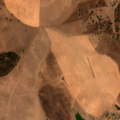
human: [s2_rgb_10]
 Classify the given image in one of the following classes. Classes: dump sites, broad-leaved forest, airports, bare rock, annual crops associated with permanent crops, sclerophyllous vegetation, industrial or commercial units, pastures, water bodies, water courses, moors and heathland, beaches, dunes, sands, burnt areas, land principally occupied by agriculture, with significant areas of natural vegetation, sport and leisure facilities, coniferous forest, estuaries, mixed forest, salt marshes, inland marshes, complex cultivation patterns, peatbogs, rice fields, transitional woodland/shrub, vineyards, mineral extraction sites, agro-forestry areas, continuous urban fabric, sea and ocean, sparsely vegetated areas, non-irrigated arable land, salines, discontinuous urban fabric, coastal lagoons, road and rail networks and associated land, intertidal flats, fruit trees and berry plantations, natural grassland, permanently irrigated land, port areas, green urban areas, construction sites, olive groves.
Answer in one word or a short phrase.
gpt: non-irrigated arable land, permanently irrigated land, agro-forestry areas